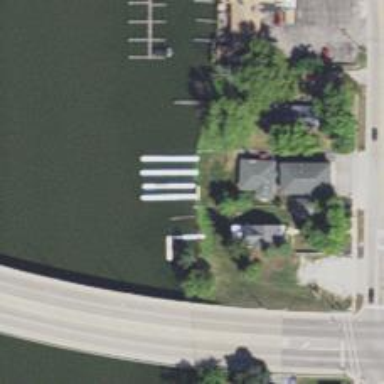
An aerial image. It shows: Man-made pier.